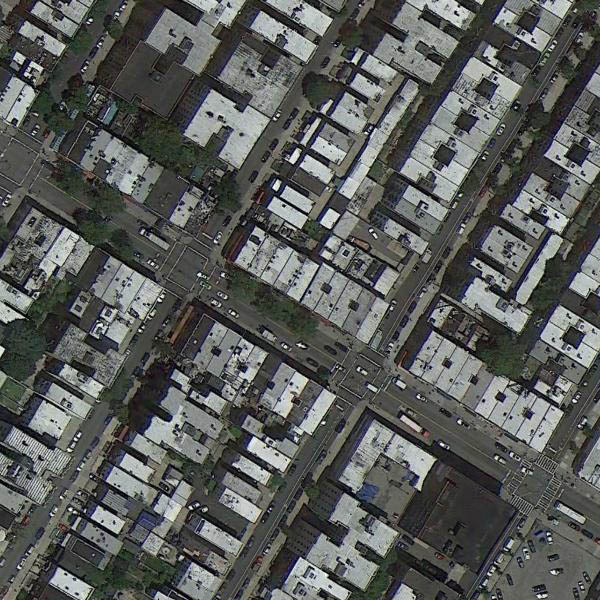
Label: DenseResidential